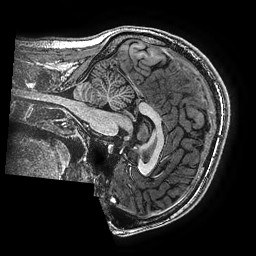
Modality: T1w
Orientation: sagittal
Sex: male
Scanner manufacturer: ge
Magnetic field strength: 3 T
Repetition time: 0.00766 s
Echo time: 0.003476 s